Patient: sex M, age 62
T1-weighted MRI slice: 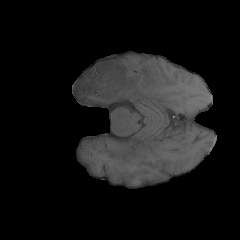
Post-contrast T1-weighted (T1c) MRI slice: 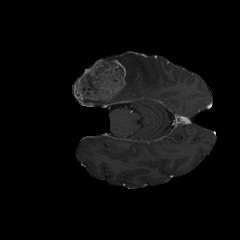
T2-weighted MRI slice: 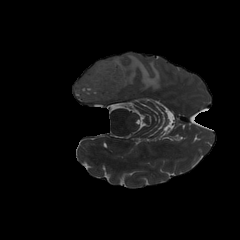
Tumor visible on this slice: yes
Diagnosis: Glioblastoma, IDH-wildtype
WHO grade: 4